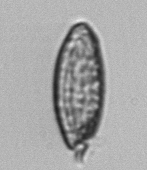
Label: Katodinium_or_Torodinium